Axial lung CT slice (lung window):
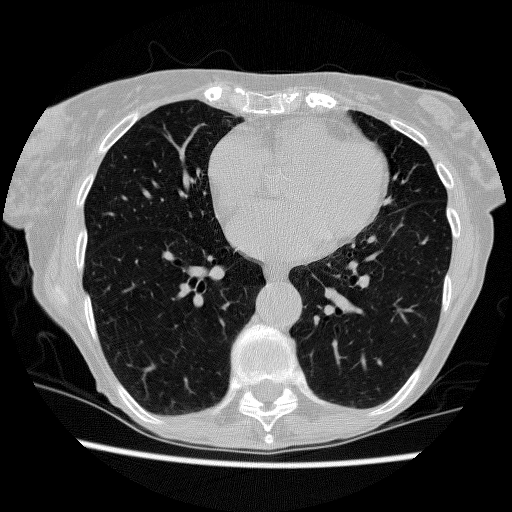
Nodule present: no